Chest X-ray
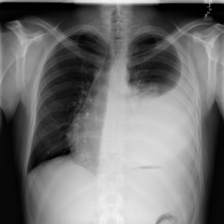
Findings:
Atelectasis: positive
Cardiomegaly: negative
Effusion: positive
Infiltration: negative
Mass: negative
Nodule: negative
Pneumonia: negative
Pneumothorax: negative
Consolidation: negative
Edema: negative
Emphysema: negative
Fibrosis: negative
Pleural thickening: negative
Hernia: negative